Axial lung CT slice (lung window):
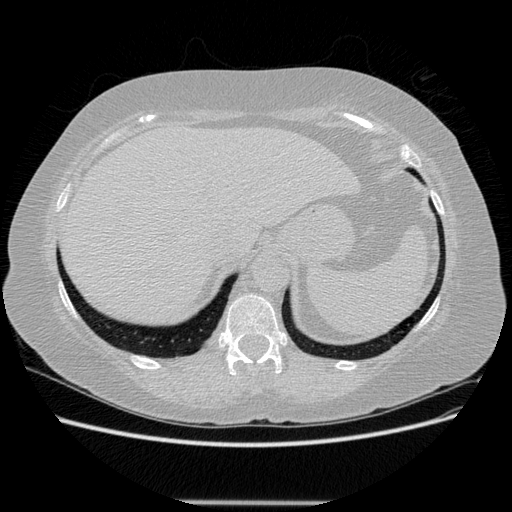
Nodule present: no